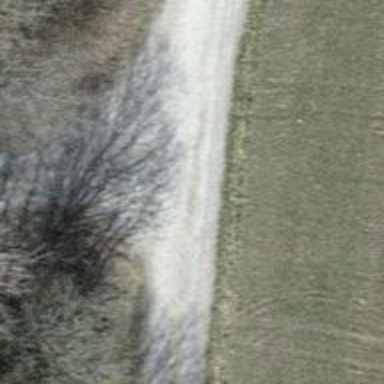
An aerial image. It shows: Pebblestone track with grade3 tracktype.